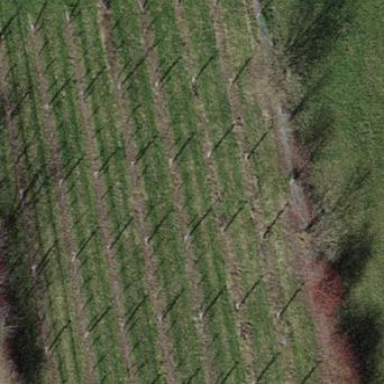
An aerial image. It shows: Orchard.